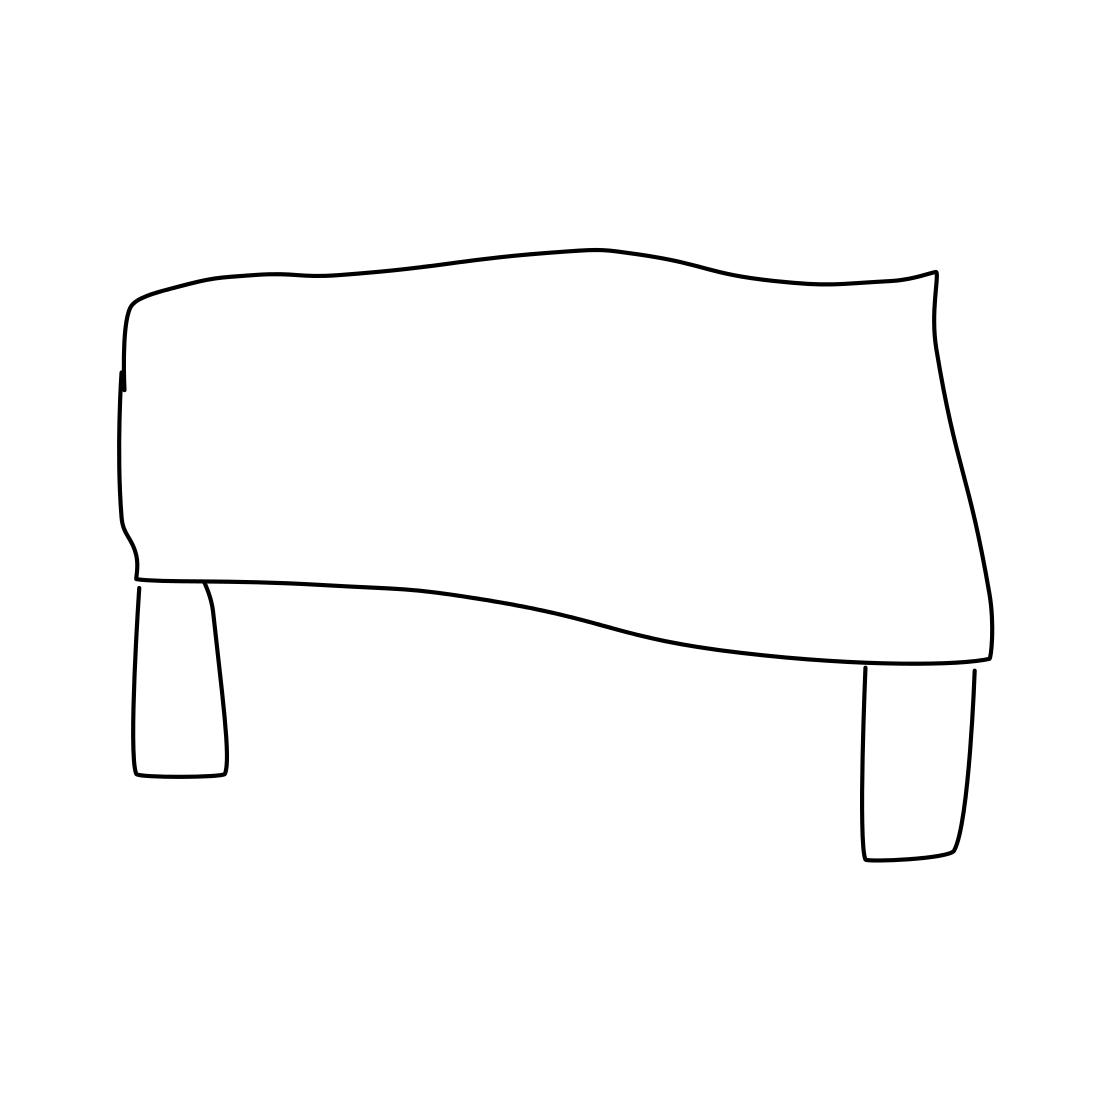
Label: table